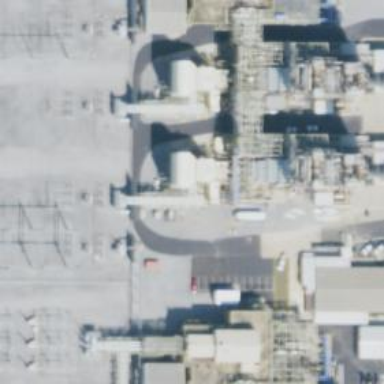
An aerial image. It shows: Gas turbine generator powered by gas.